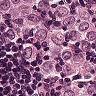
Metastatic tissue present: yes